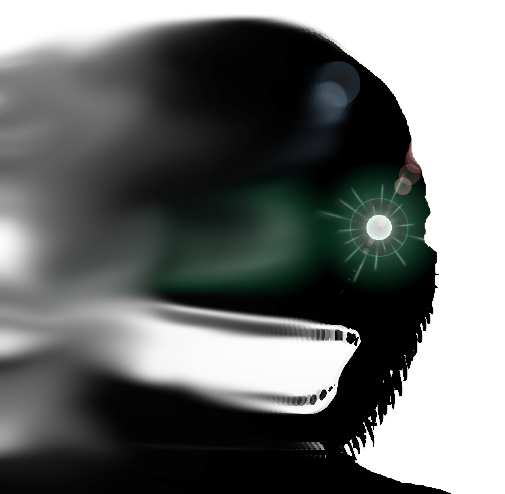
Label: 5_Oomer